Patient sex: M
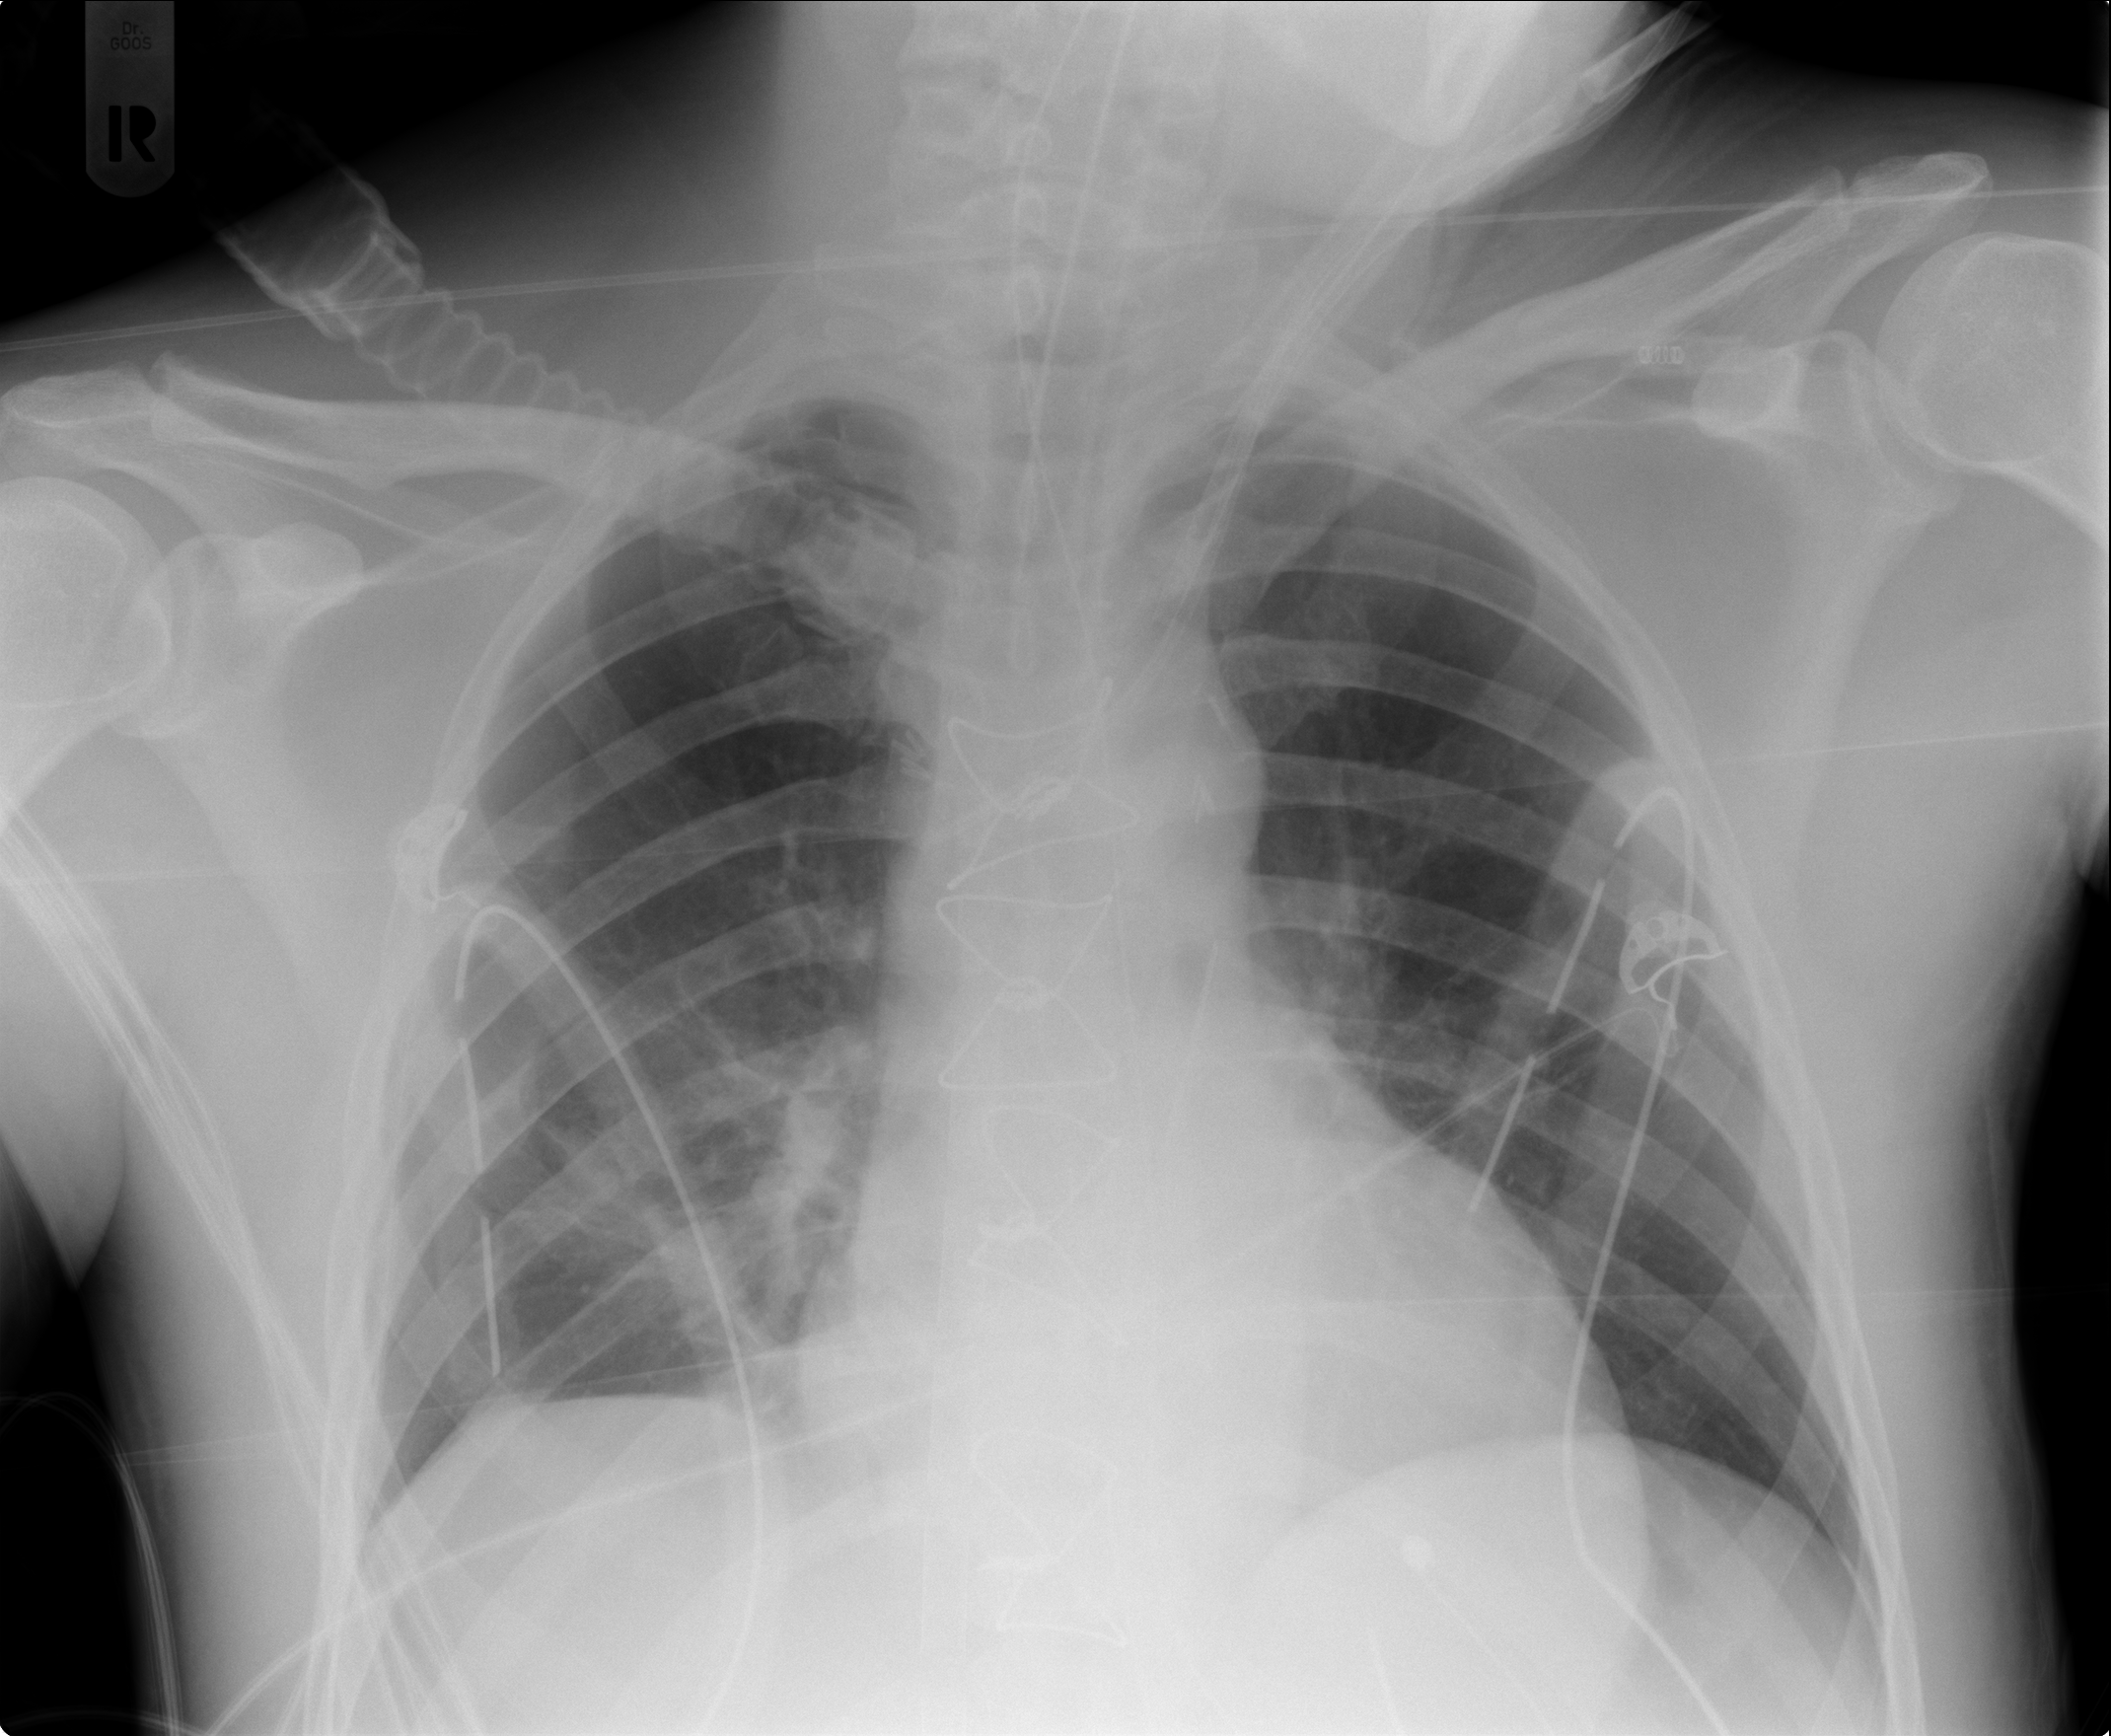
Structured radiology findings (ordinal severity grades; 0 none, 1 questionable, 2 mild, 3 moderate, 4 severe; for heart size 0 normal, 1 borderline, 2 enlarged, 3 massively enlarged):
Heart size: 0
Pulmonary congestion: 0
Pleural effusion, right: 0
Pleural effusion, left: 0
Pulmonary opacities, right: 0
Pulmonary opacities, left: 0
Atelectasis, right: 2
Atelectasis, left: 0